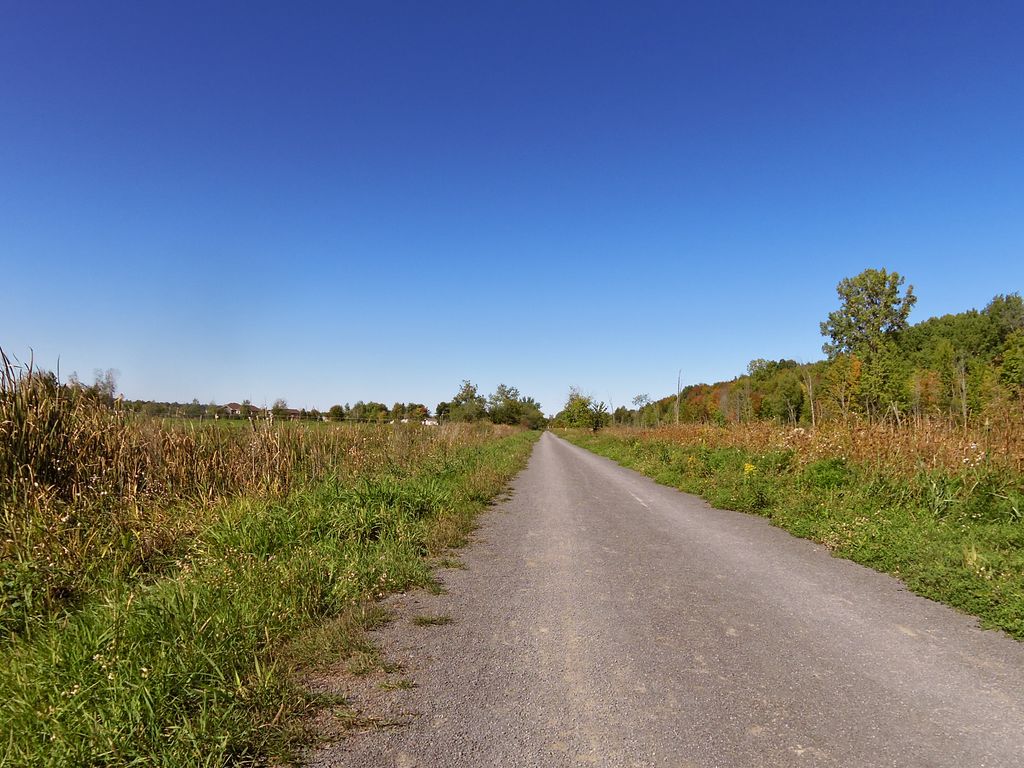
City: ottawa-gatineau